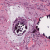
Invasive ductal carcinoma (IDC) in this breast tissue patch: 1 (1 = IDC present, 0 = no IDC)